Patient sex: M
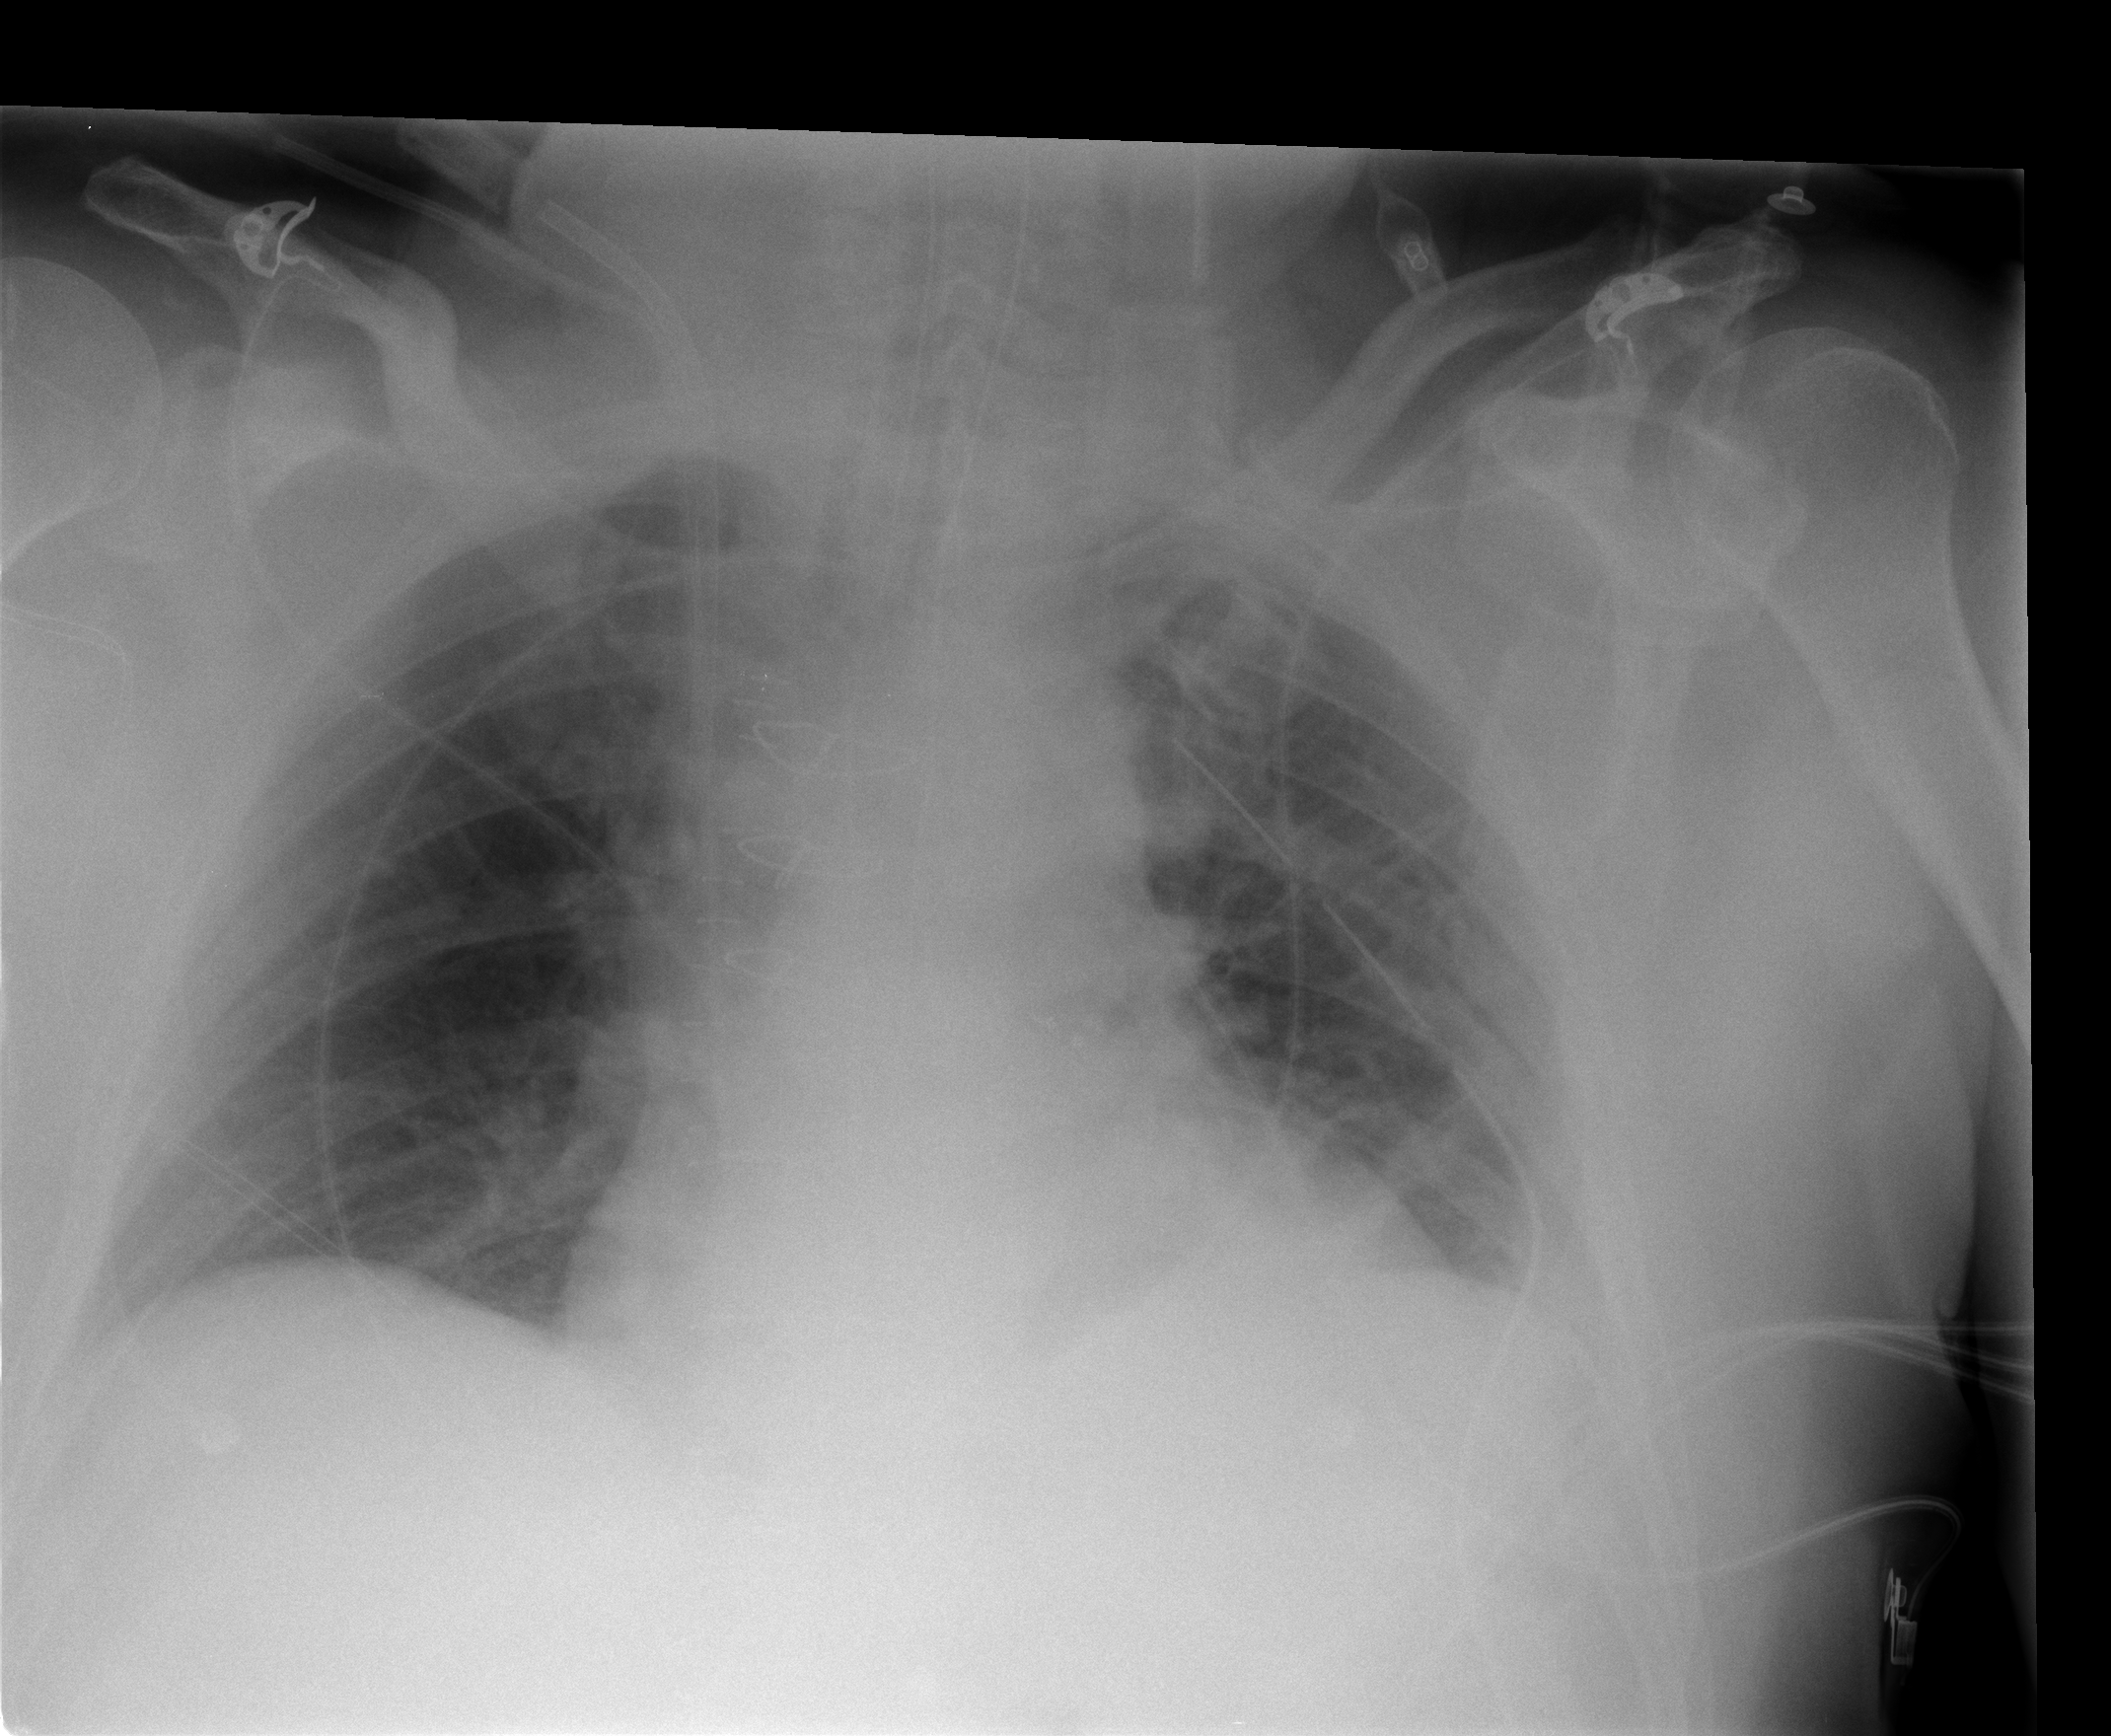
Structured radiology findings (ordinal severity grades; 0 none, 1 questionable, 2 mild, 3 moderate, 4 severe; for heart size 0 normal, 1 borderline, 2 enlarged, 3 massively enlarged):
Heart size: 2
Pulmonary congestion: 2
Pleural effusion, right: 0
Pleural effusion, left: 2
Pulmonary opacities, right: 0
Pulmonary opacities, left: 2
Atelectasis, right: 0
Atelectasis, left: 2